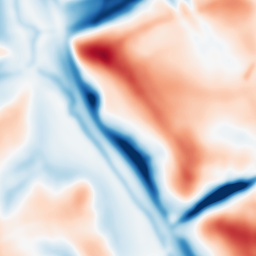
Category: multiscale
Decomposition family: dog
Decomposition parameters: sigma_low: 3
sigma_high: 20
Upsampling method: quartic
Upsampling parameters: scale: 4
Upsampling scale: 4